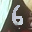
Label: 6